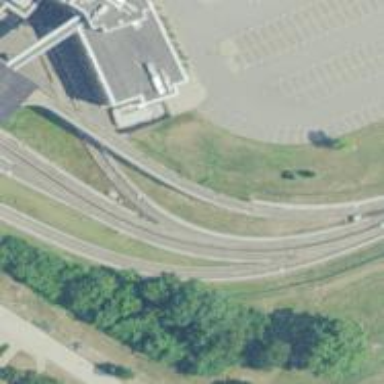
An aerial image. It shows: Bus guideway bridge.